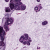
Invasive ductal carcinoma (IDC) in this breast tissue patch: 1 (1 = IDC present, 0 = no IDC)